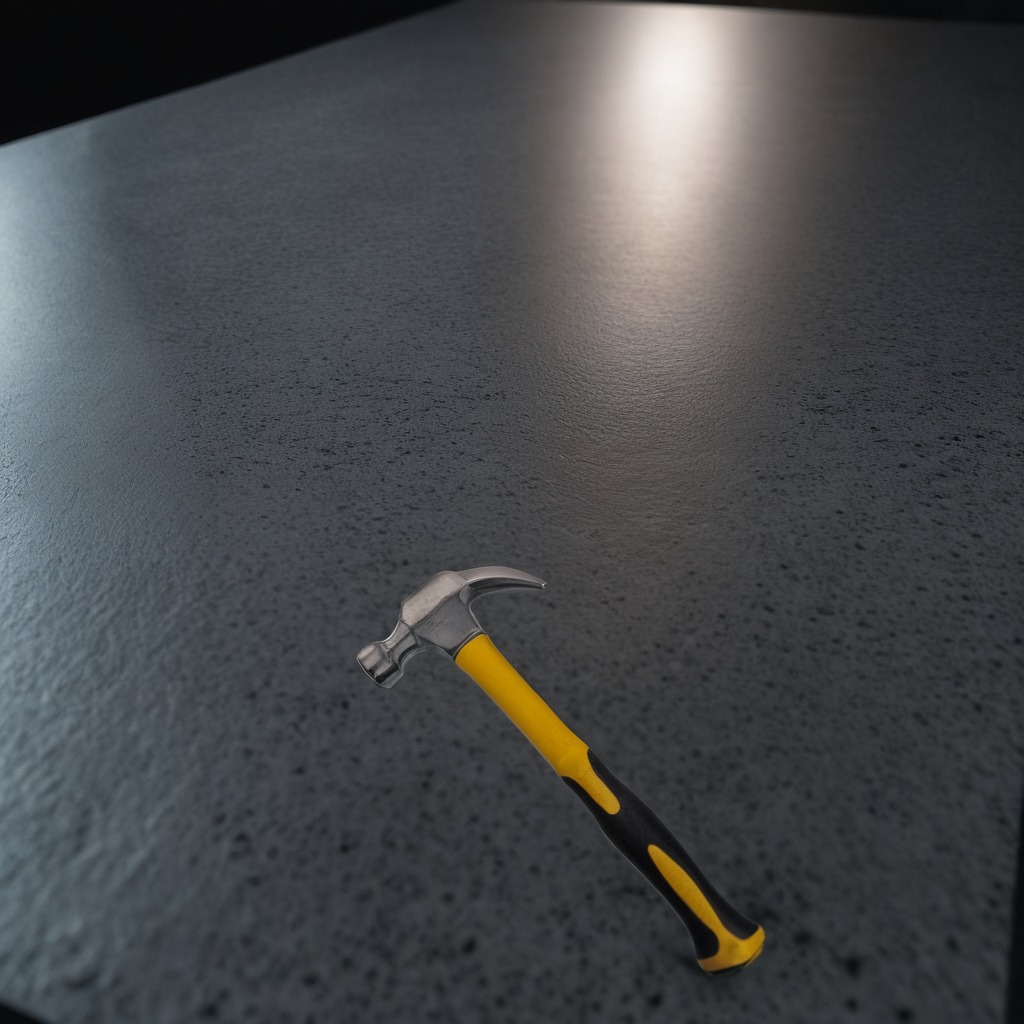
A hammer is lying on the granite table in the workshop.